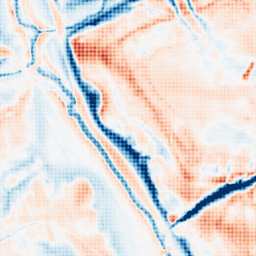
Category: multiscale
Decomposition family: dog_multiscale
Decomposition parameters: sigma_ratio: 1.6
n_scales: 6
base_sigma: 0.5
Upsampling method: sinc_hamming
Upsampling parameters: scale: 8
kernel_size: 8
Upsampling scale: 8